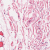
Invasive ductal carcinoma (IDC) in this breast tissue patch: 0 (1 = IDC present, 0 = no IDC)